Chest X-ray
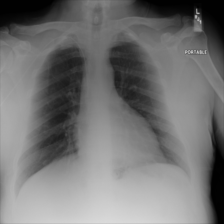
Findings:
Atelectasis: negative
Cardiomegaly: negative
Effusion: negative
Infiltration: negative
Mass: negative
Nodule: negative
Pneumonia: negative
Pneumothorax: negative
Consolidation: negative
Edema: negative
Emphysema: negative
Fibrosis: negative
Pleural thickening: negative
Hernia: negative